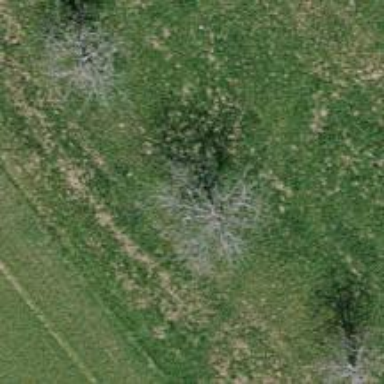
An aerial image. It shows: Agricultural area with tree.